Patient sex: F
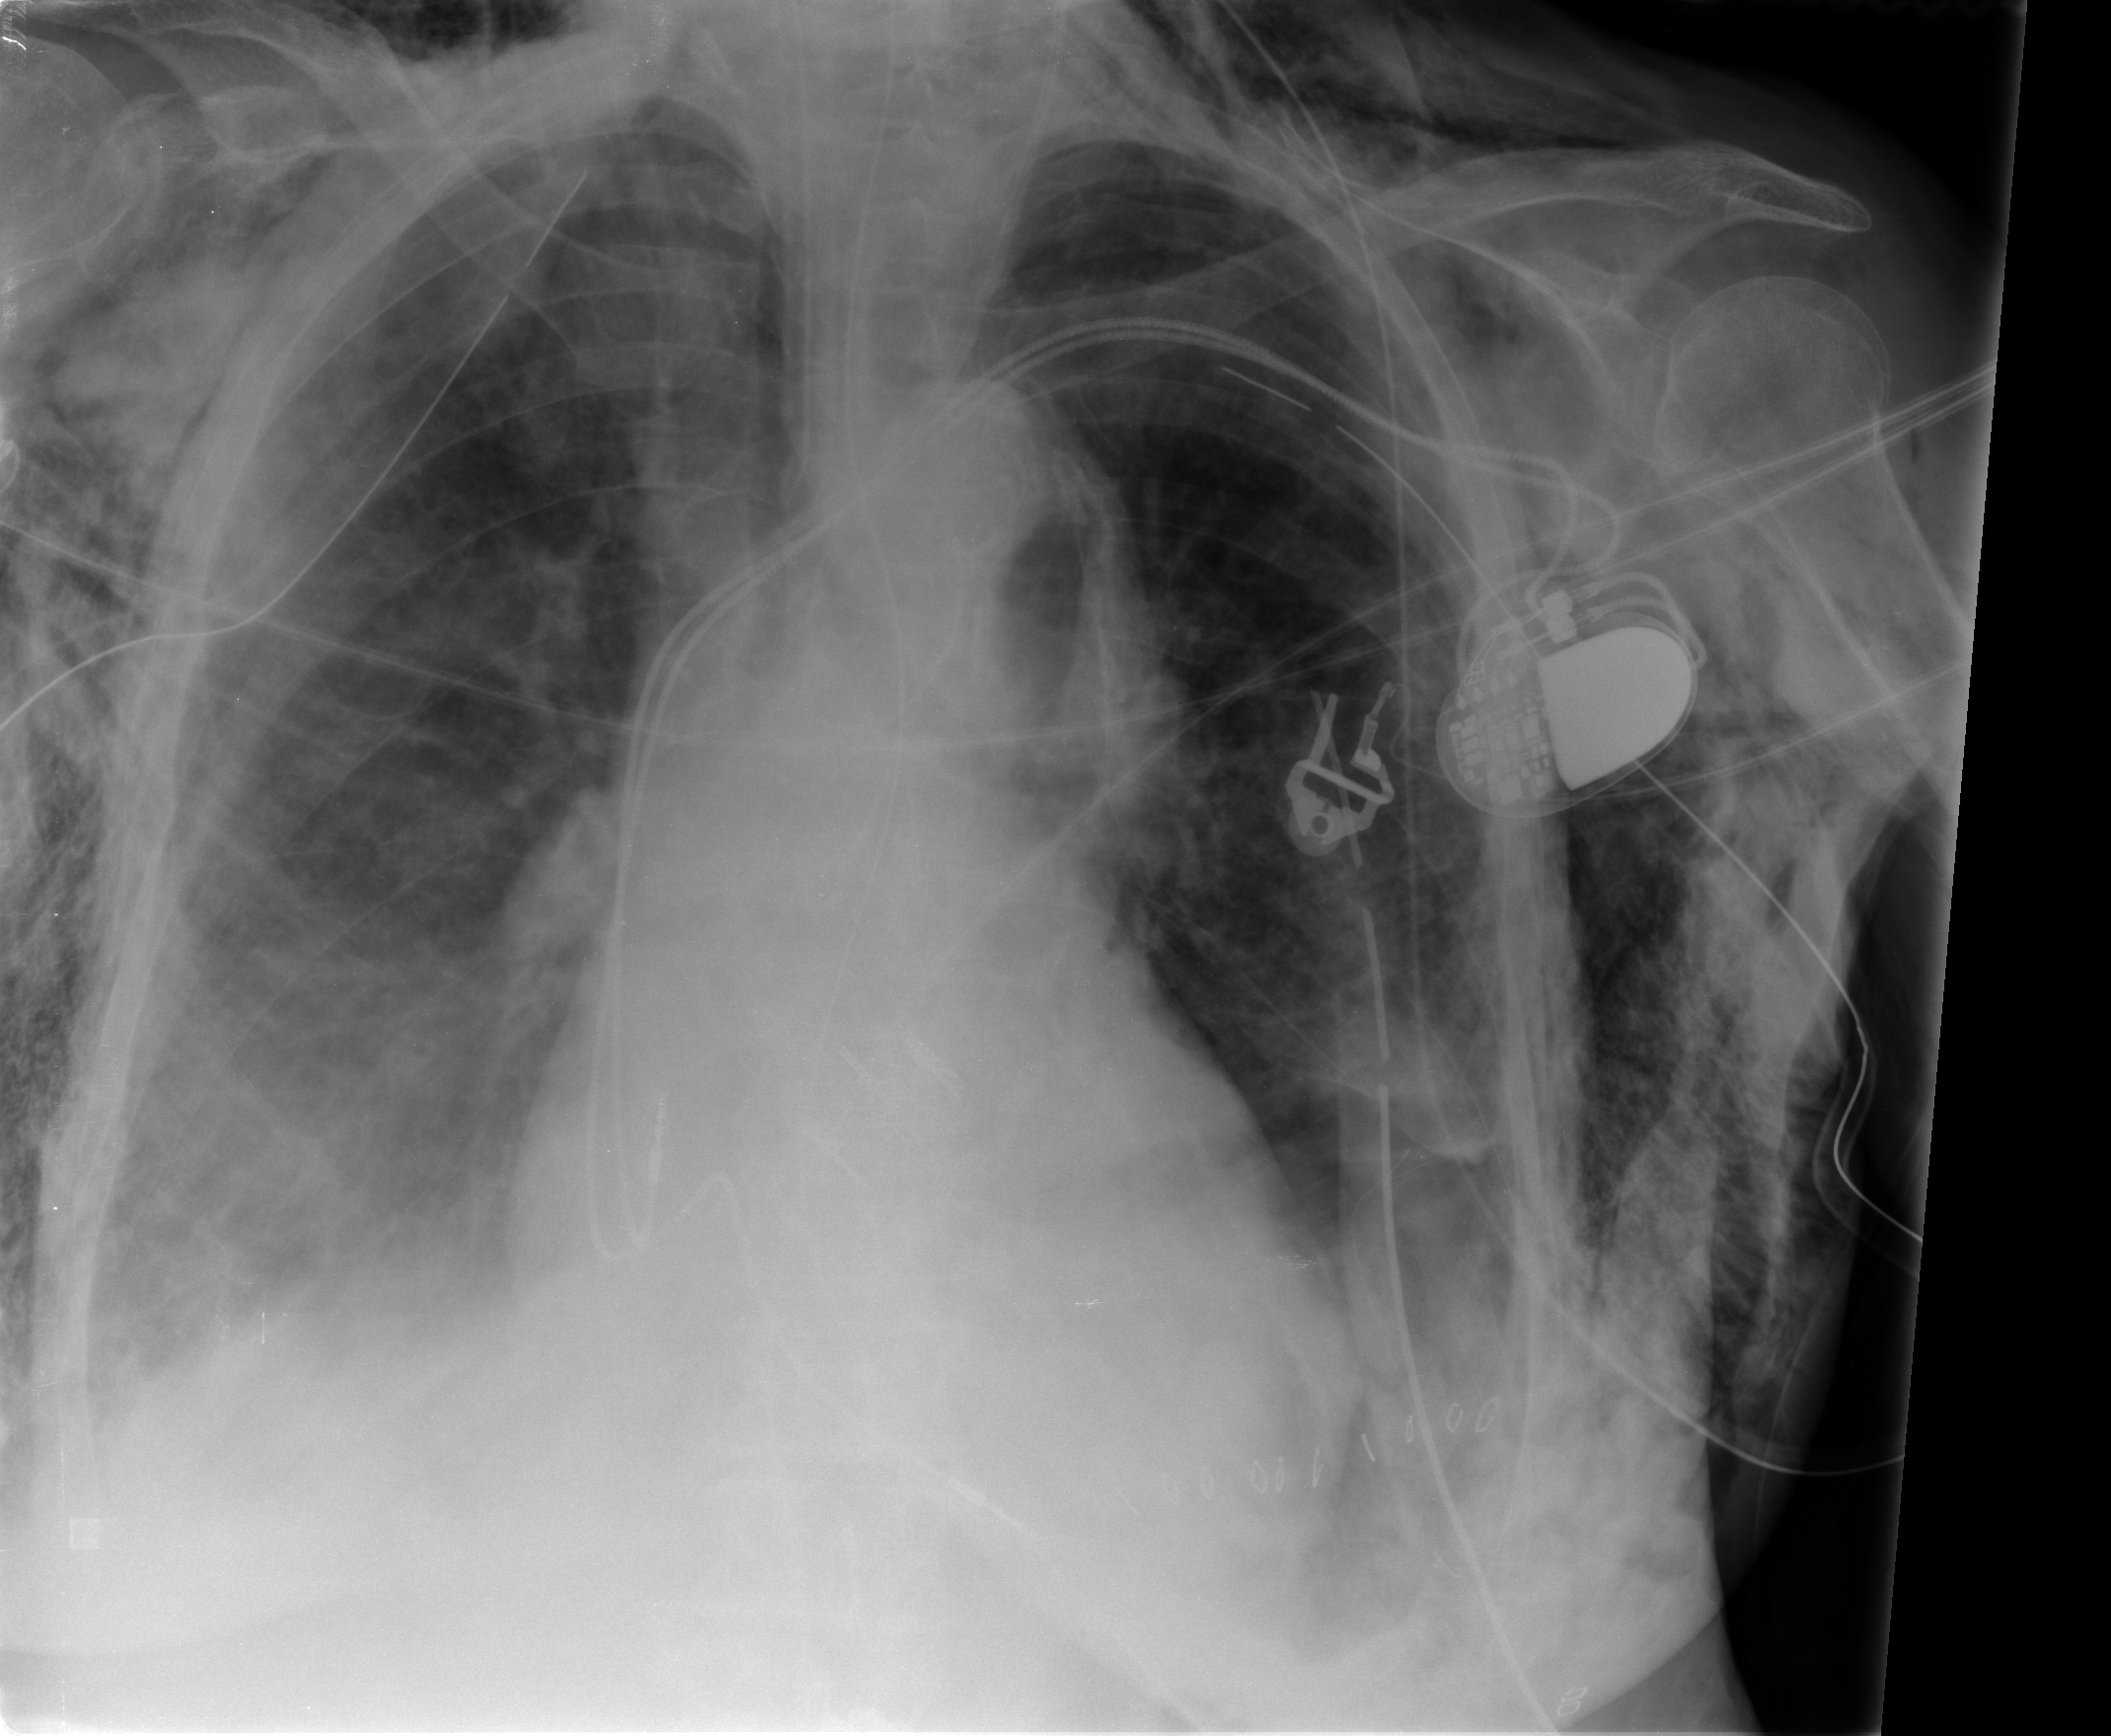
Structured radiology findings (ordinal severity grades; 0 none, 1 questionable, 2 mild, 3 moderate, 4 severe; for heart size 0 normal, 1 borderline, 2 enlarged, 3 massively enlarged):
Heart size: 0
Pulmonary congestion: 0
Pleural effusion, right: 2
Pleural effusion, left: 1
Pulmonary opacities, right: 2
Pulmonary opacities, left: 0
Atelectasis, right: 2
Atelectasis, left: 2